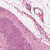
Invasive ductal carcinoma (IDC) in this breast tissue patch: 0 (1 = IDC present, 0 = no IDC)